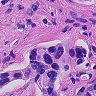
Metastatic tissue present: yes